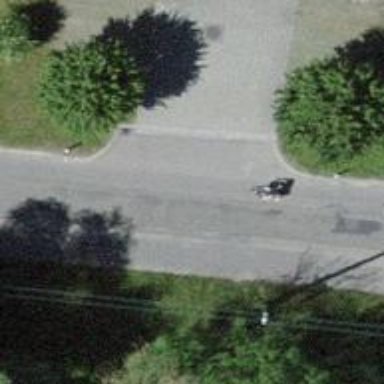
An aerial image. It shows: Unclassified road with asphalt surface.